Interaction volume radius: 10 \u00c5
Interaction volume height: 15 \u00c5
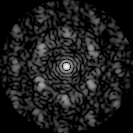
Disorder parameter: 0.6122